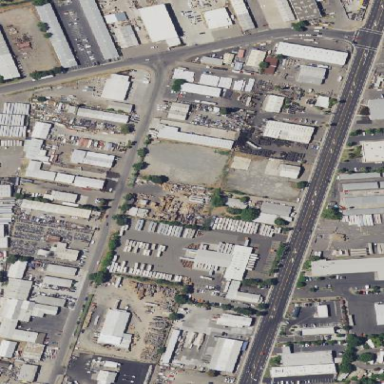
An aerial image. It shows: Industrial area.